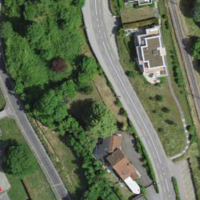
EUNIS habitat code: 55
Species observed at this site:
Milvus migrans